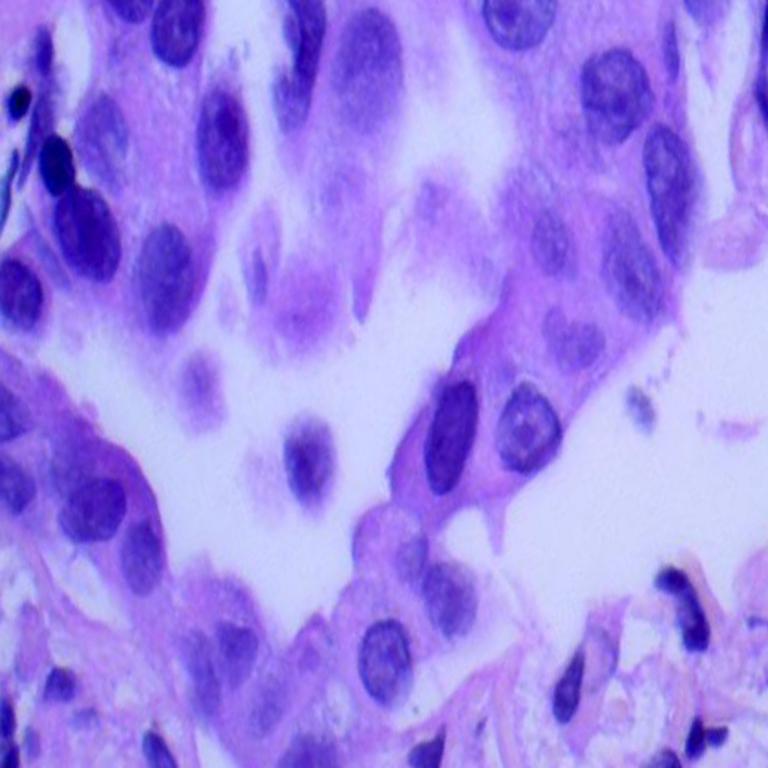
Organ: lung
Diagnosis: adenocarcinomas